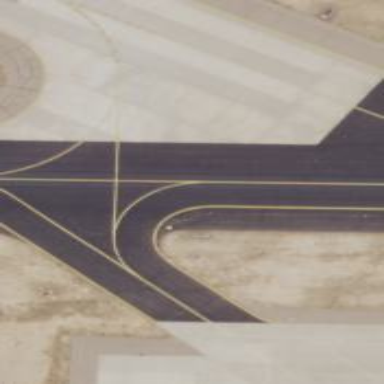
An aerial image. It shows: Image of taxiway at airport.